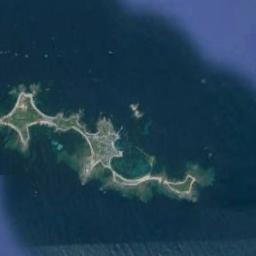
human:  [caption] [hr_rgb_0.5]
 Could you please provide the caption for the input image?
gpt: The island is surrounded by water .

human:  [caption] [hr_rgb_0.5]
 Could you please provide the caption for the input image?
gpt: The long strip island has some large reefs .

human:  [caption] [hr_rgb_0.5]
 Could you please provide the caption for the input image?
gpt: Irregularly shaped green island surrounded by blue water with white sand on the outer circle .

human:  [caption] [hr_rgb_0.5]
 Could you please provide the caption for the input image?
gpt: The shape of the island is very irregular .

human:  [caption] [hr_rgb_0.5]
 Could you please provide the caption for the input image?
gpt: There are group of green islands with green water around .